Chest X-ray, PA view. Patient: 35 years old, sex F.
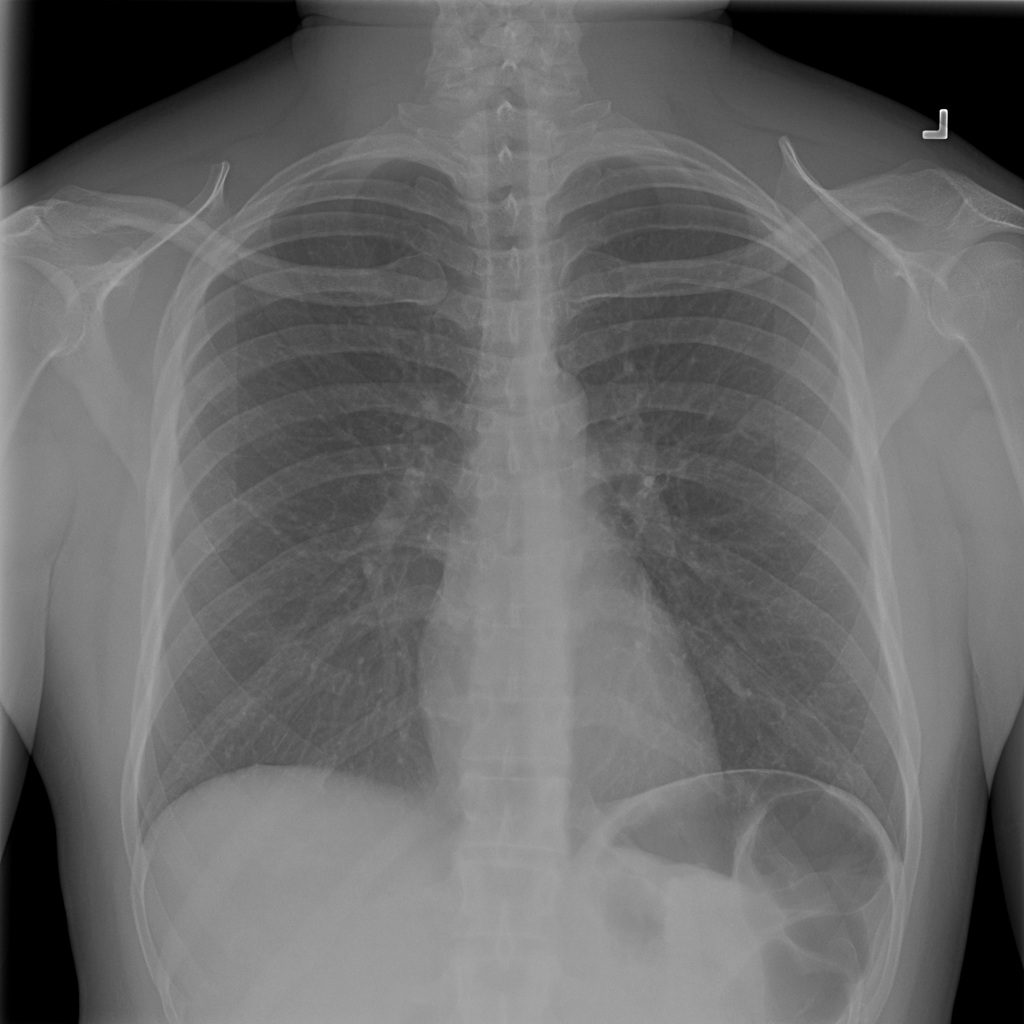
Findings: No Finding